Current action and preconditions to check: trajectory_clear

Your task: For each precondition in the list above, predict whether it will hold at this action.

Consider the current scene as observed from the mobile robot's camera, and analyze the predicted future states of all dynamic agents (e.g., people, animals, vehicles, or any moving entities) within the NEXT SECOND.

IMPORTANT: Only answer "very likely" if you are absolutely certain—based on strong, clear evidence—that a dynamic agent will violate the precondition in the predicted future state. Do NOT answer "very likely" for unlikely, ambiguous, or low-probability risks.

Ask yourself for each precondition: Is there a high probability, with clear and convincing evidence, that the predicted future states of any dynamic agent will interfere with the predicted future state of the currently executing action within the NEXT SECOND, causing that precondition to fail?

Assess the risk level based on these predictions. Use "likely" or "very likely" if motions create a clear risk of interference.

Use "neutral" or "improbable" if agents are nearby but their predicted paths are clearly diverging or non-conflicting.

Failure Risk Categories: "very improbable", "improbable", "neutral", "likely", "very likely"

Answer Format: Output ONLY the probability_of_failure value from these categories: "very improbable", "improbable", "neutral", "likely", "very likely"

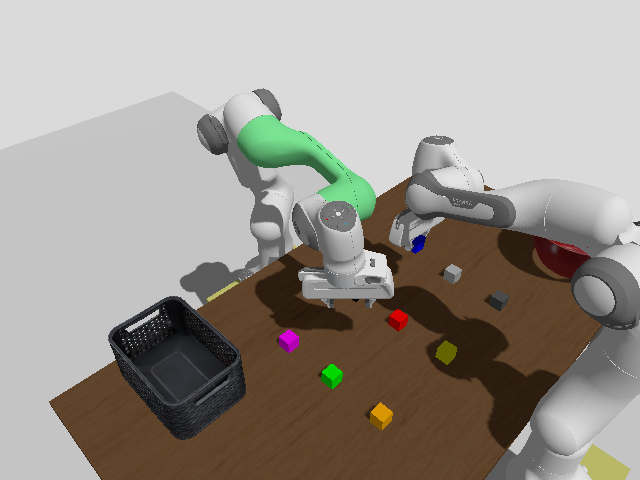

Answer: improbable